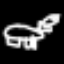
Label: bed